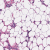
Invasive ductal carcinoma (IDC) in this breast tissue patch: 0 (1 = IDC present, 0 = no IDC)